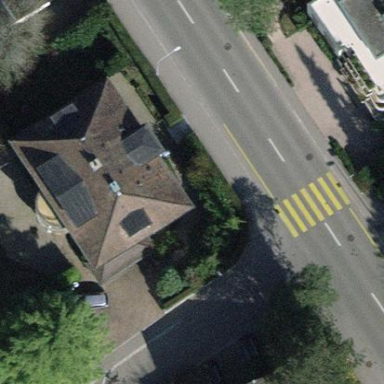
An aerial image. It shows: Building with hipped roof shape.